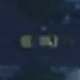
Vehicle type: Taxi